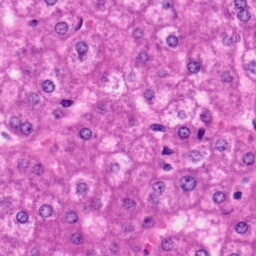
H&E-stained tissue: Liver